Interaction volume radius: 5 \u00c5
Interaction volume height: 30 \u00c5
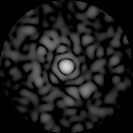
Disorder parameter: 0.8021